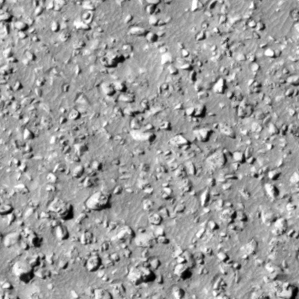
Label: non_frost